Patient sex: M
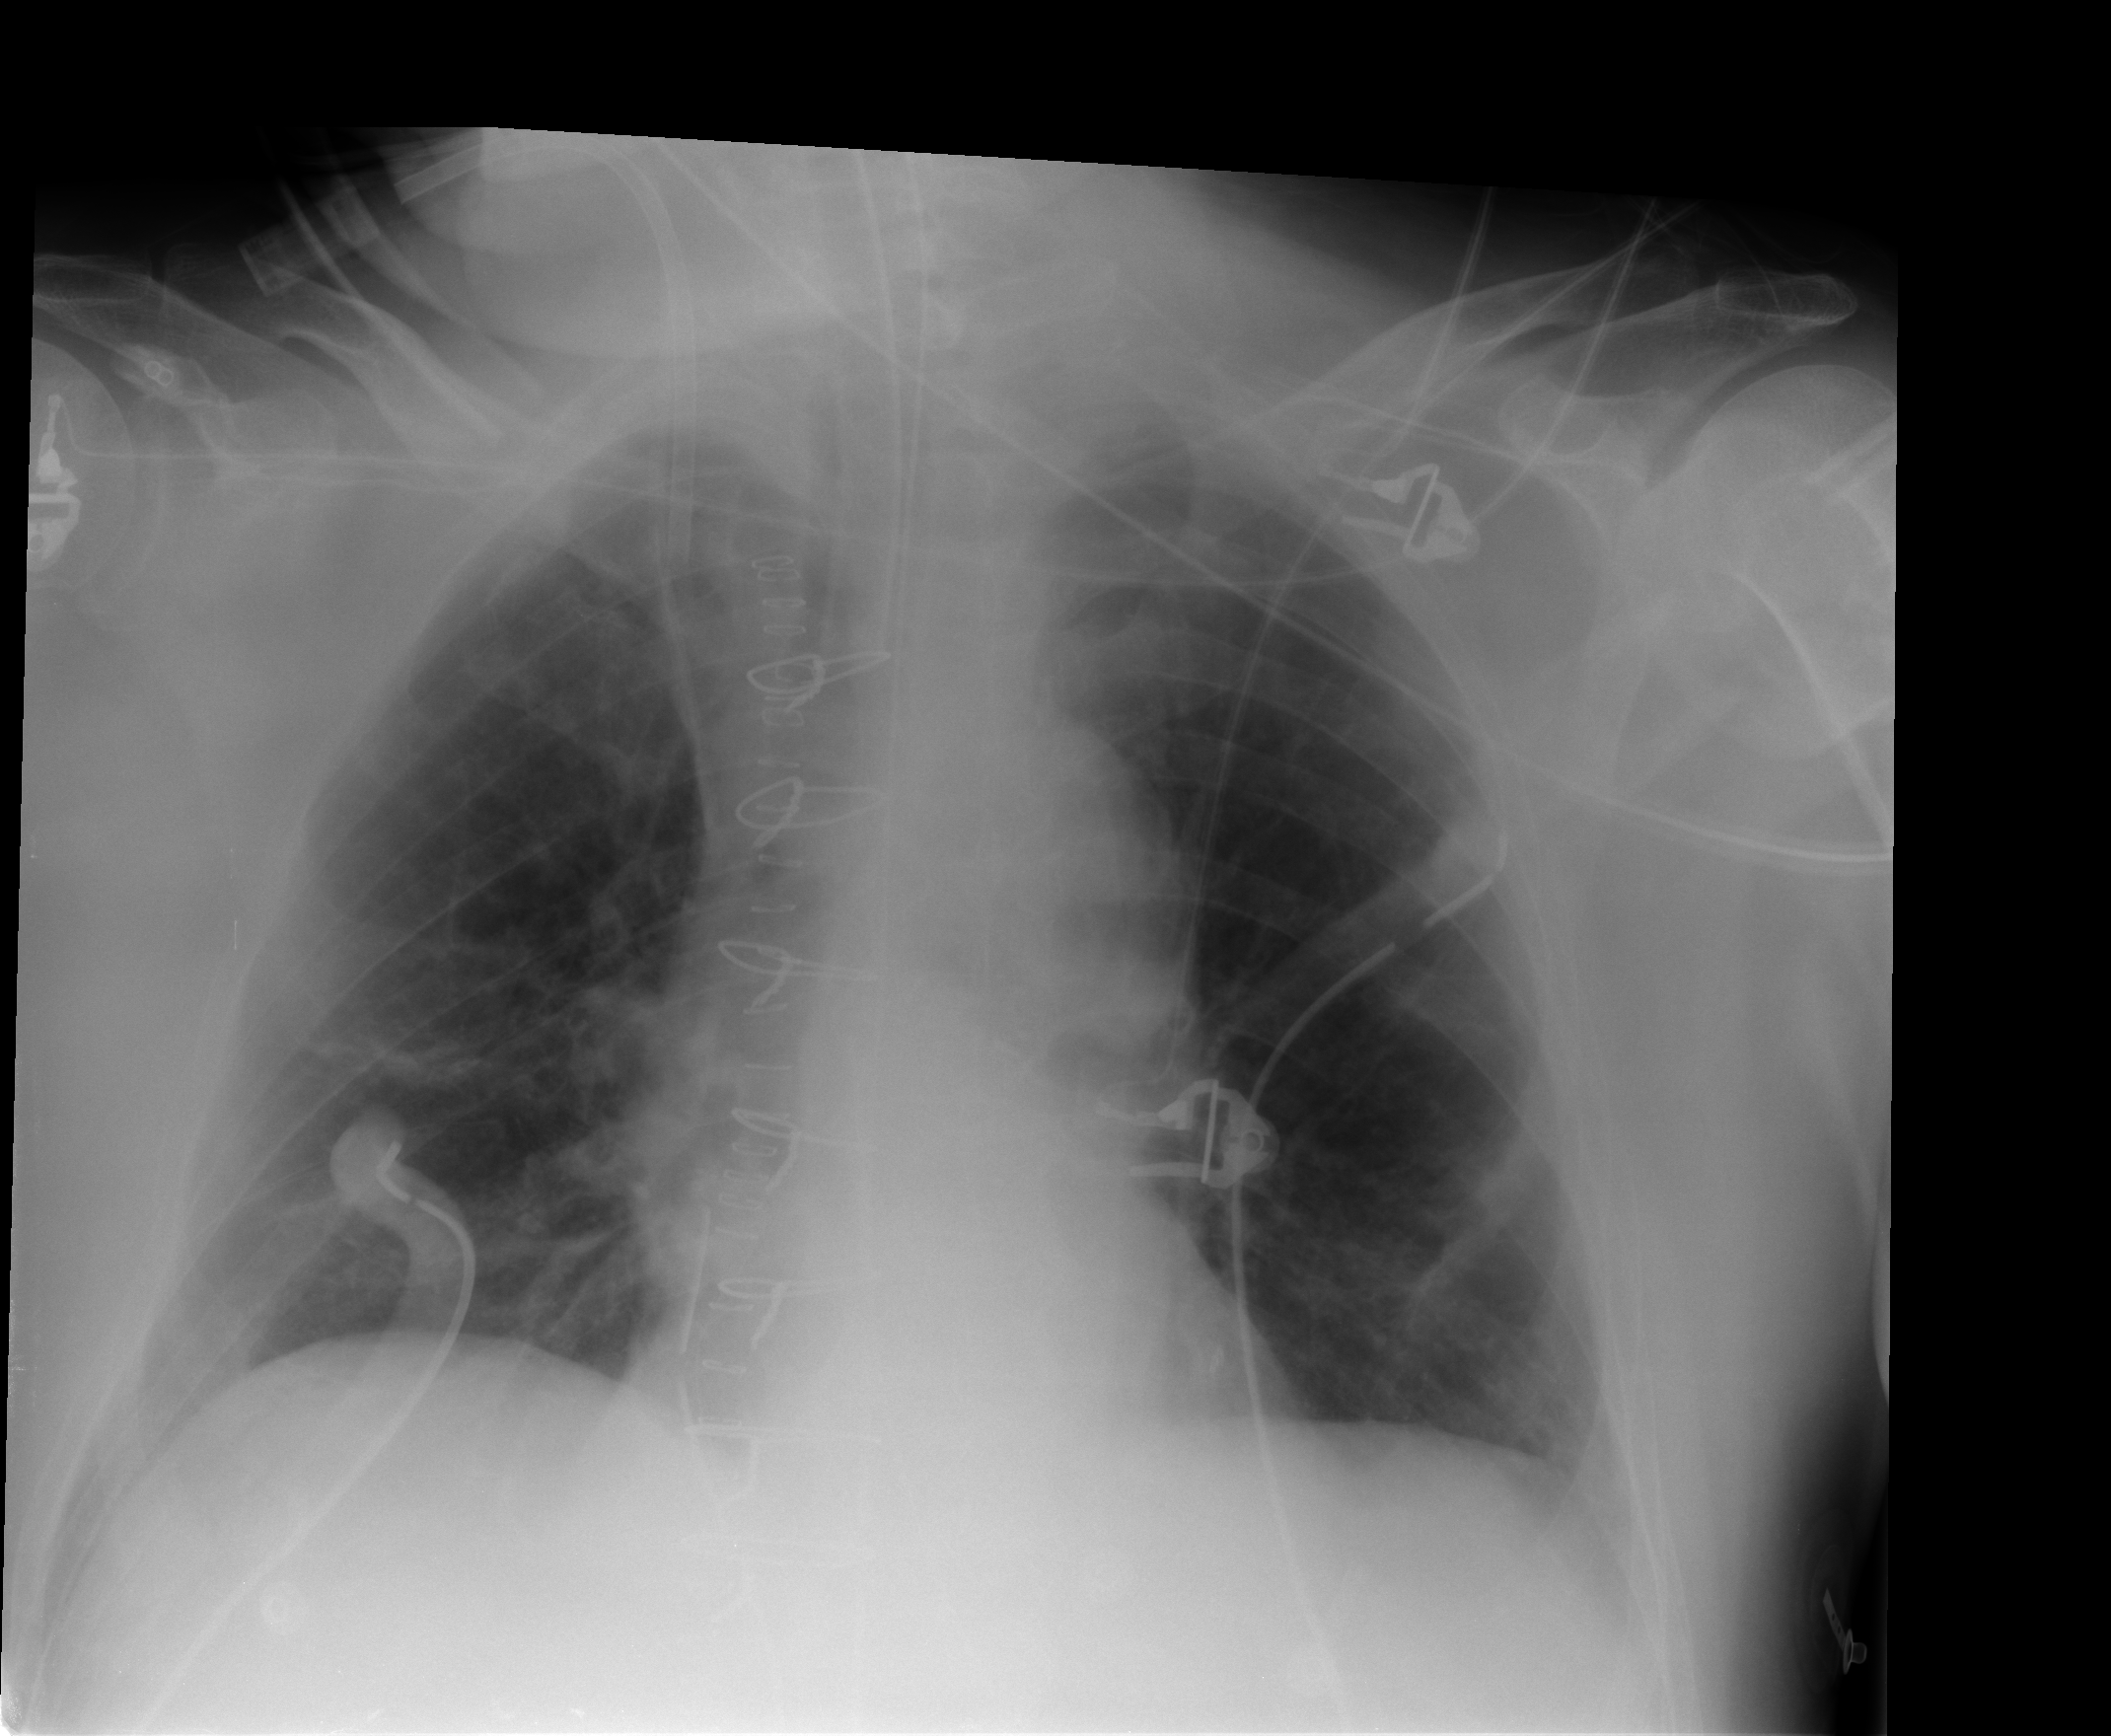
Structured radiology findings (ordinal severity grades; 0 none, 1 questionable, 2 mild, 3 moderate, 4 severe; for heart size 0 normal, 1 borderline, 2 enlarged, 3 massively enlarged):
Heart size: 0
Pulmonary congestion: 0
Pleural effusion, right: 0
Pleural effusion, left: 1
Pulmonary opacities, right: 0
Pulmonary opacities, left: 0
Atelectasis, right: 2
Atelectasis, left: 2